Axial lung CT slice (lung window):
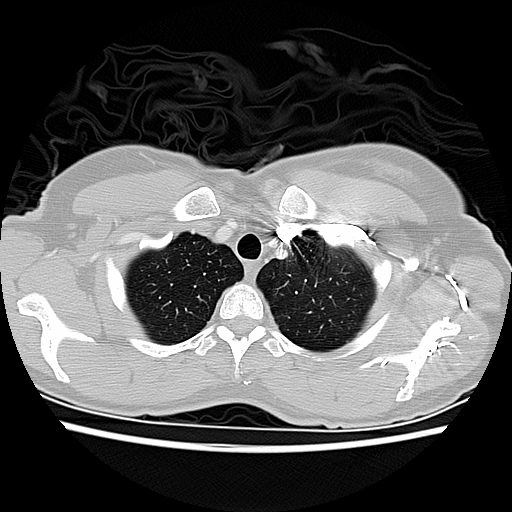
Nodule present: no